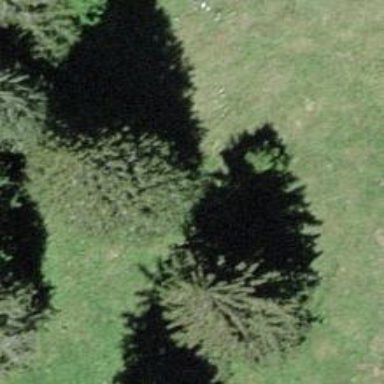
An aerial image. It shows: Needle-leaved tree in natural setting.